Field crop: tomato
Growth stage: 1
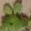
Species: solanum